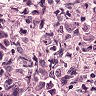
Metastatic tissue present: yes